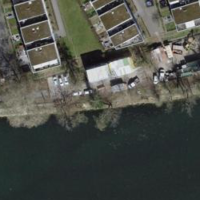
EUNIS habitat code: 54
Species observed at this site:
Ficus carica